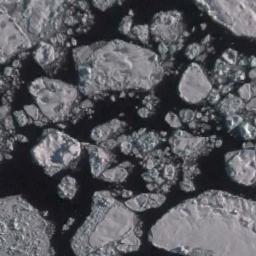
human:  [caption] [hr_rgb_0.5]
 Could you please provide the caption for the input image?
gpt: A lot of sea ice of different sizes and thickness floats in the deep blue sea .

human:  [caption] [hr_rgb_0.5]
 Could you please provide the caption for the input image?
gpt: There are many ice on the dark blue sea .

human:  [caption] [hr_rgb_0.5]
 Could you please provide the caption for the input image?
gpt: There are different shapes of sea ice .

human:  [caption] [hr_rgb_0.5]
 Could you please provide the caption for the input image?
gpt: Countless ice cubes of various sizes are connected into a loose, Large piece floating on the blue sea .

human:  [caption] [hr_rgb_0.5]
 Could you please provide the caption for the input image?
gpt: There are many pieces of sea ice .